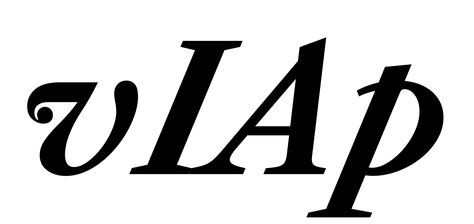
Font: LibreCaslonText-Italic_Bold_Italic